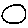
Label: circle